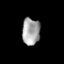
Tissue: prostate
Cell type: Epithelial cells
Senescence score: 0.3055
Nuclear area (px): 470
Mean DAPI intensity: 164.213